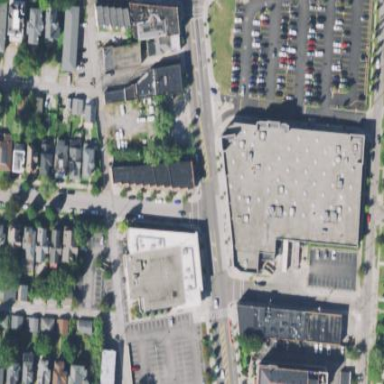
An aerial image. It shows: Retail building housing supermarket.